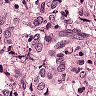
Metastatic tissue present: yes